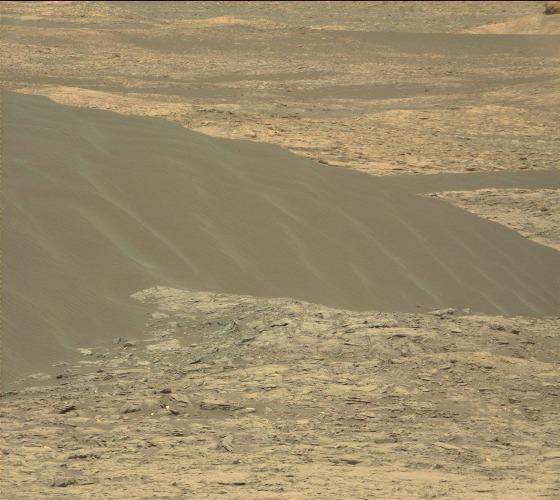
Terrain classes present: Bedrock, Gravel / Sand / Soil, Rock, Shadow